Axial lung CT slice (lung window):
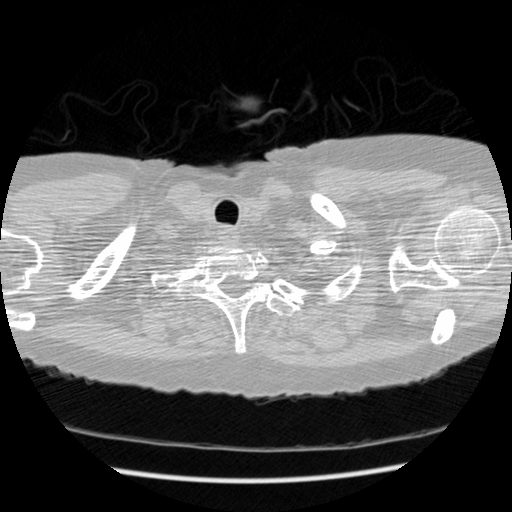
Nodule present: no